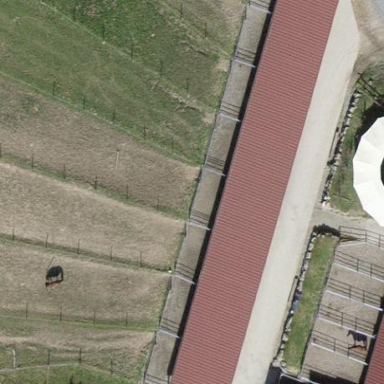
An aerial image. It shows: Farm auxiliary building.